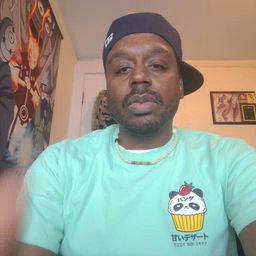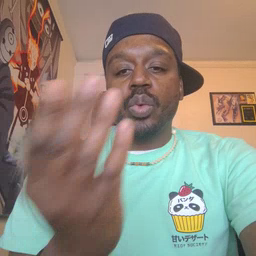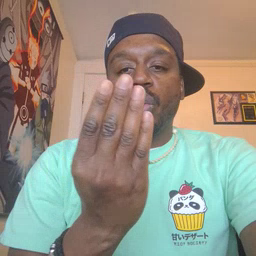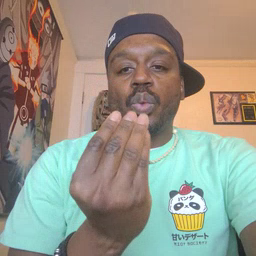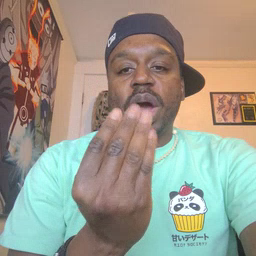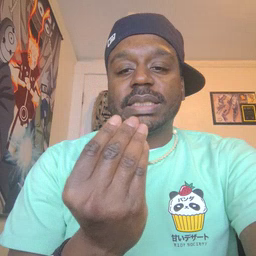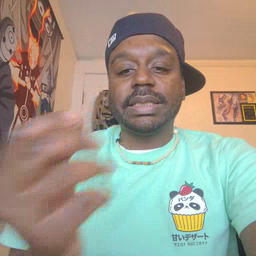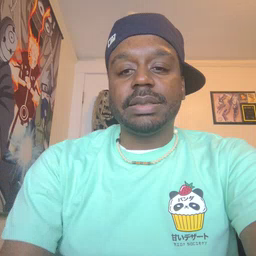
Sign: wet